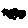
Label: moon